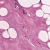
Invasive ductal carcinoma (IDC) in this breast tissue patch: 0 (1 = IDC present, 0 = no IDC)